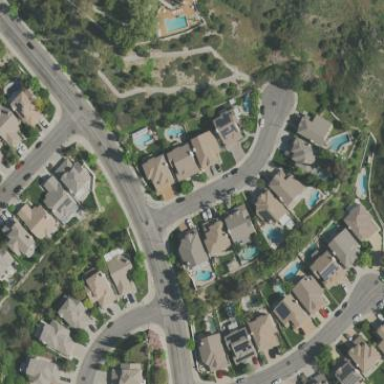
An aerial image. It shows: Residential area.